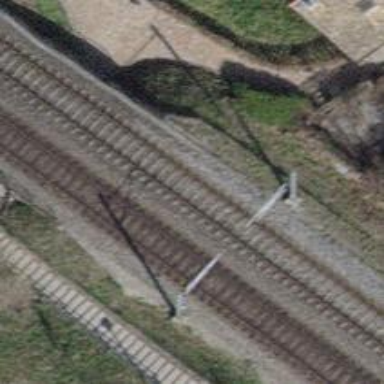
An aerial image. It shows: Single railway track with electrification through contact line.